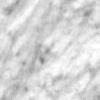
Label: no_change